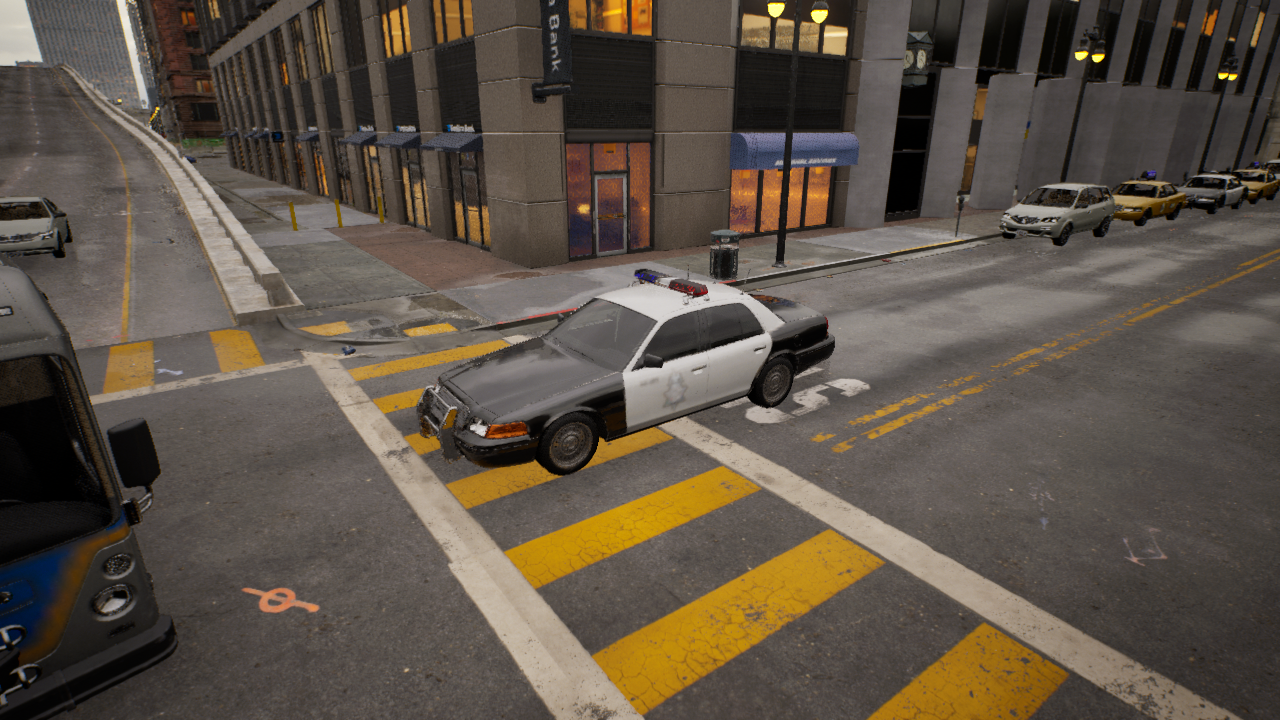
Venue: residential
Lighting: golden hour
Vehicle rig: sedan